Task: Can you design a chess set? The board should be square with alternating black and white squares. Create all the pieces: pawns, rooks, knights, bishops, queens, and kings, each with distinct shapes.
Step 2101:
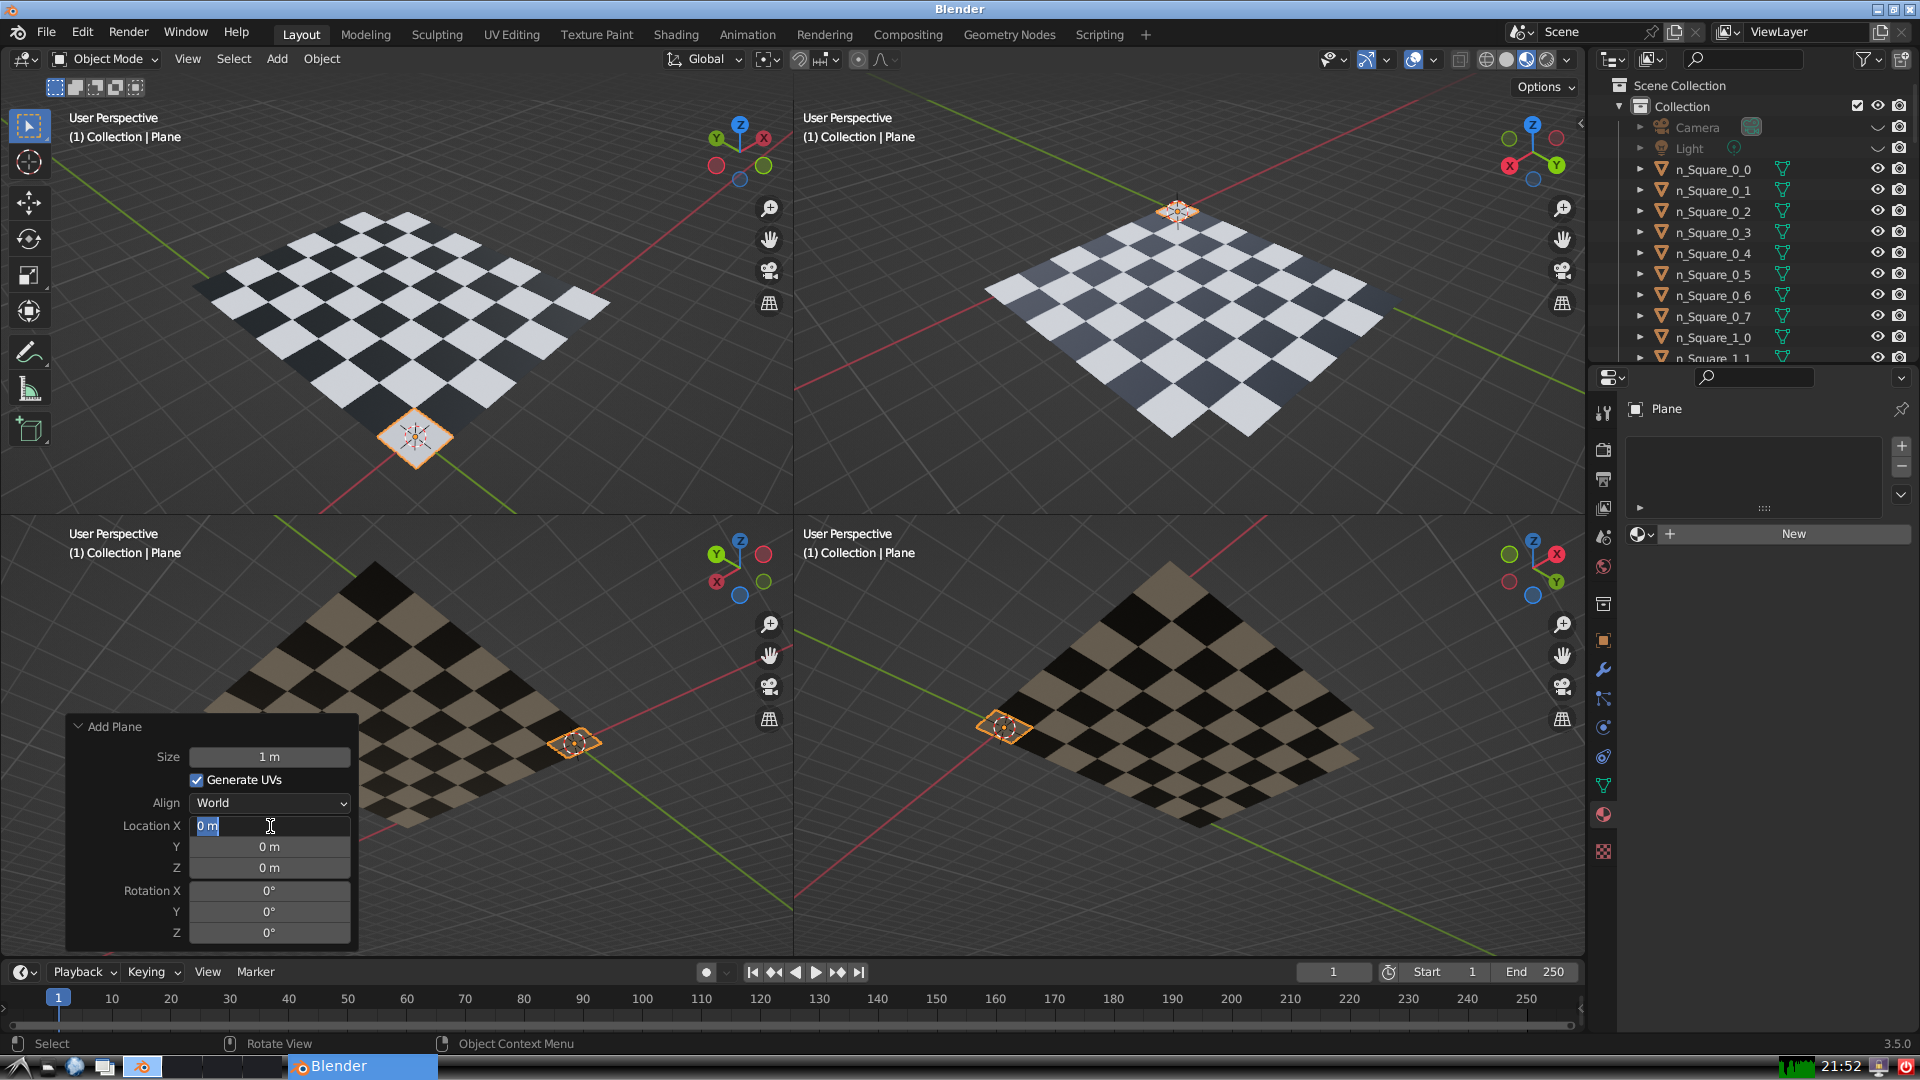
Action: input_text: 6.0